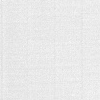
Atmospheric dust classification: dusty